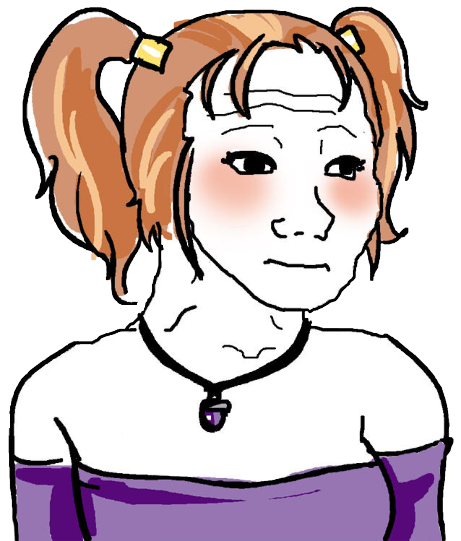
Label: 5_Trad_Wife